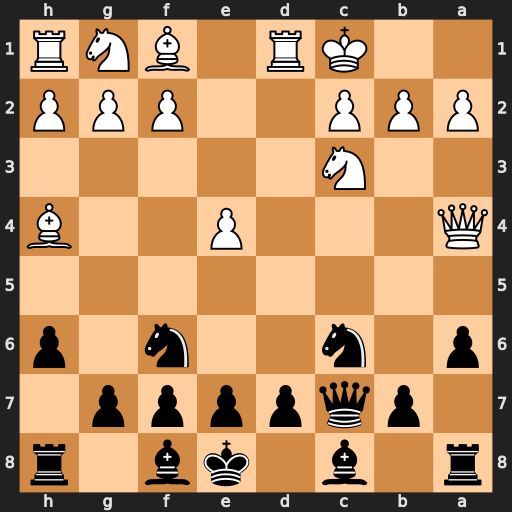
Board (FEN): r1b1kb1r/1pqpppp1/p1n2n1p/8/Q3P2B/2N5/PPP2PPP/2KR1BNR
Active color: b
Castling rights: kq
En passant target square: -
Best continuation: Qf4+ Rd2 Qxh4